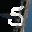
Label: 5